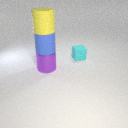
large yellow rubber cylinder above large purple metal cylinder